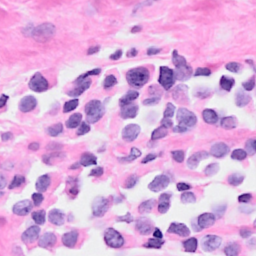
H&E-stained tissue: Breast